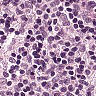
Metastatic tissue present: no